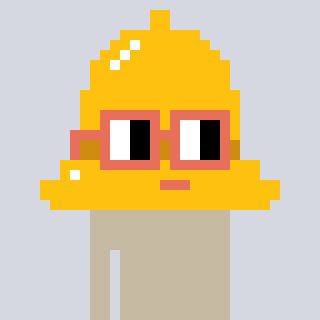
a pixel art character with square orange glasses, a bell-shaped head and a red-colored body on a cool background